Question: What is the measurement shown in the image?
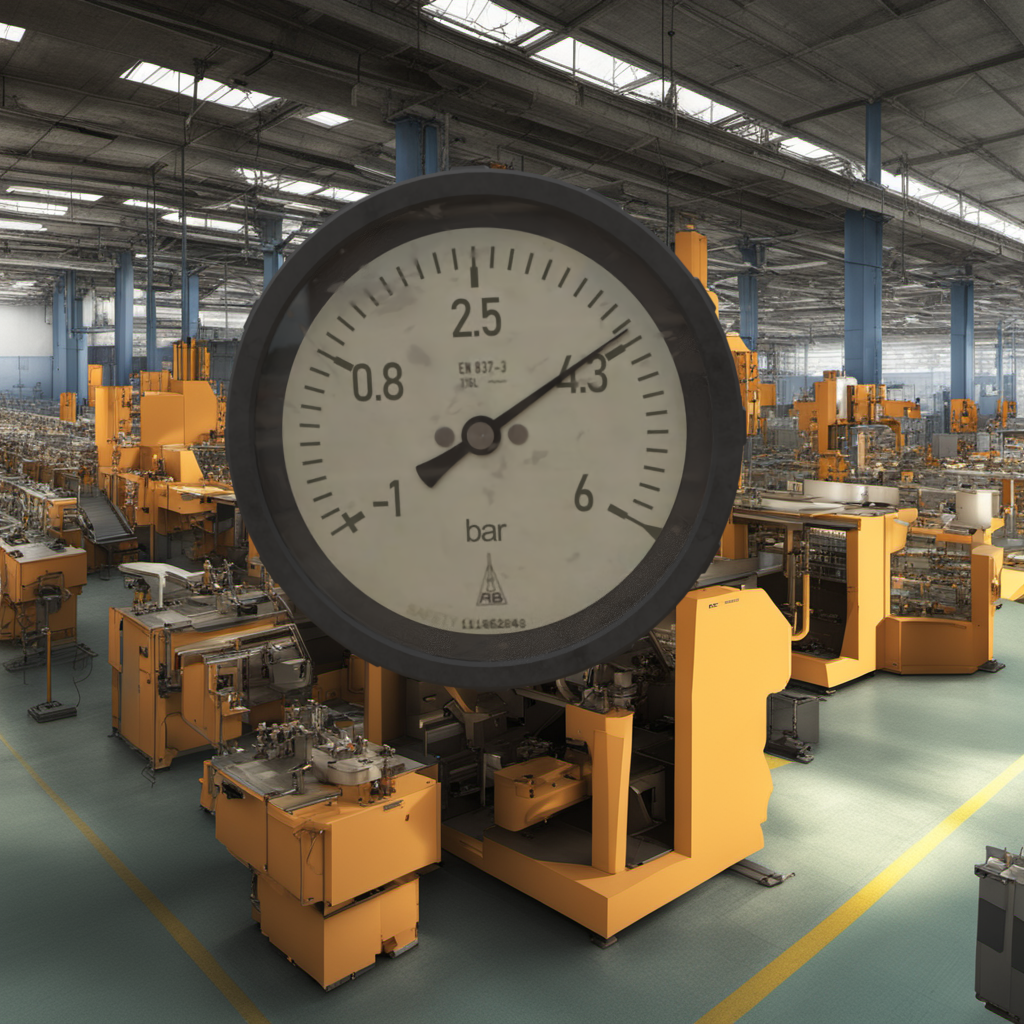
Answer: The result is 4.13
Question: What is the range of this measurement?
Answer: The range is from -1 to 6
Question: What is the minimum and maximum value range of the measurement in the image?
Answer: The minimum value is -1 and the maximum value is 6